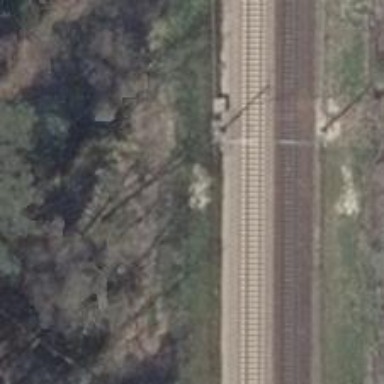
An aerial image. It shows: Milestone along the railway with catenary mast.